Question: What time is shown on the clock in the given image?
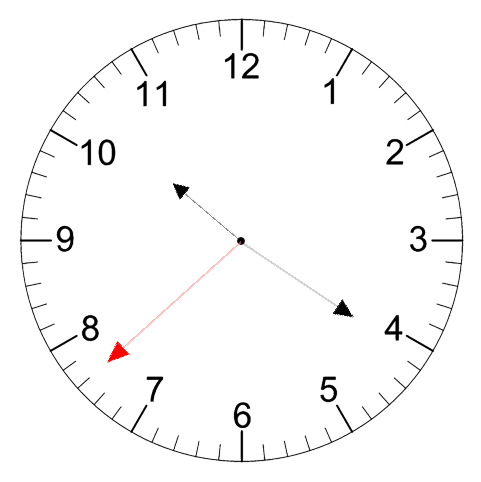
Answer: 10:20:38